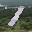
Label: 1